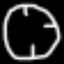
Label: clock